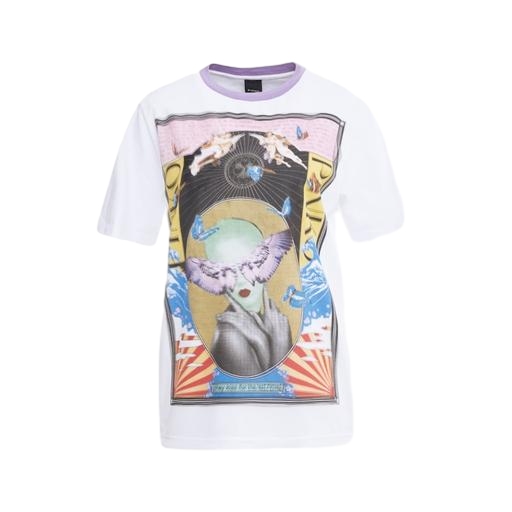
multicolor photo printed t-shirt, multicolor white face t-shirt, graphic tee, white background